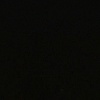
Label: space